Field crop: tomato
Growth stage: 2
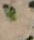
Species: solanum